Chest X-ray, PA view. Patient: 37 years old, sex F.
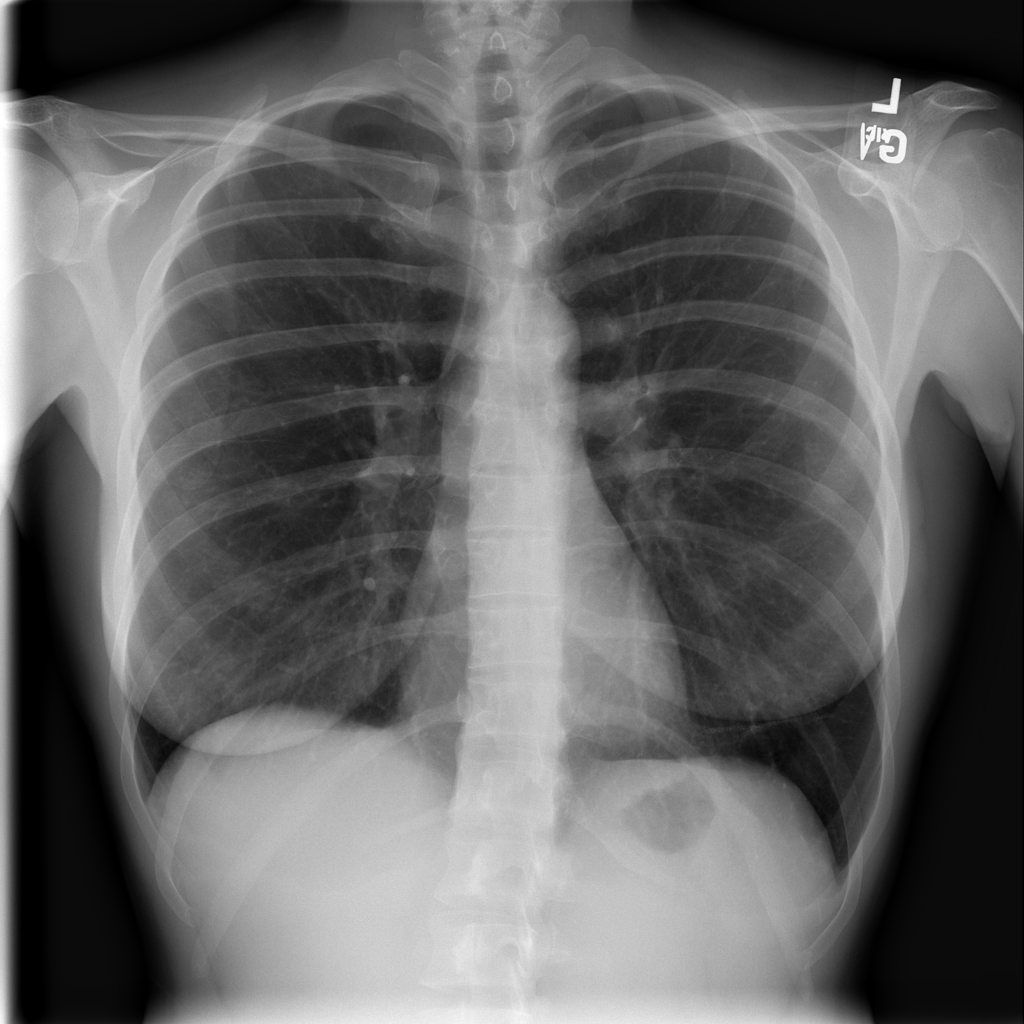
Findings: No Finding